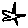
Label: star